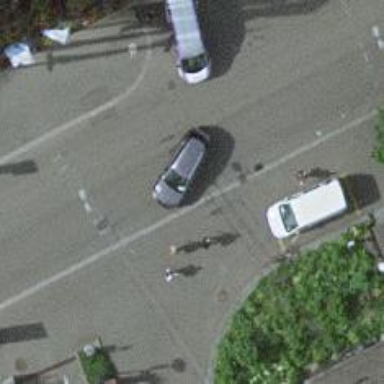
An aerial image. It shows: Kerb barrier.